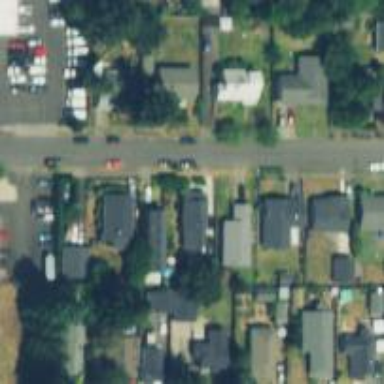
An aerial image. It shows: Residential road with sidewalk on the left side.